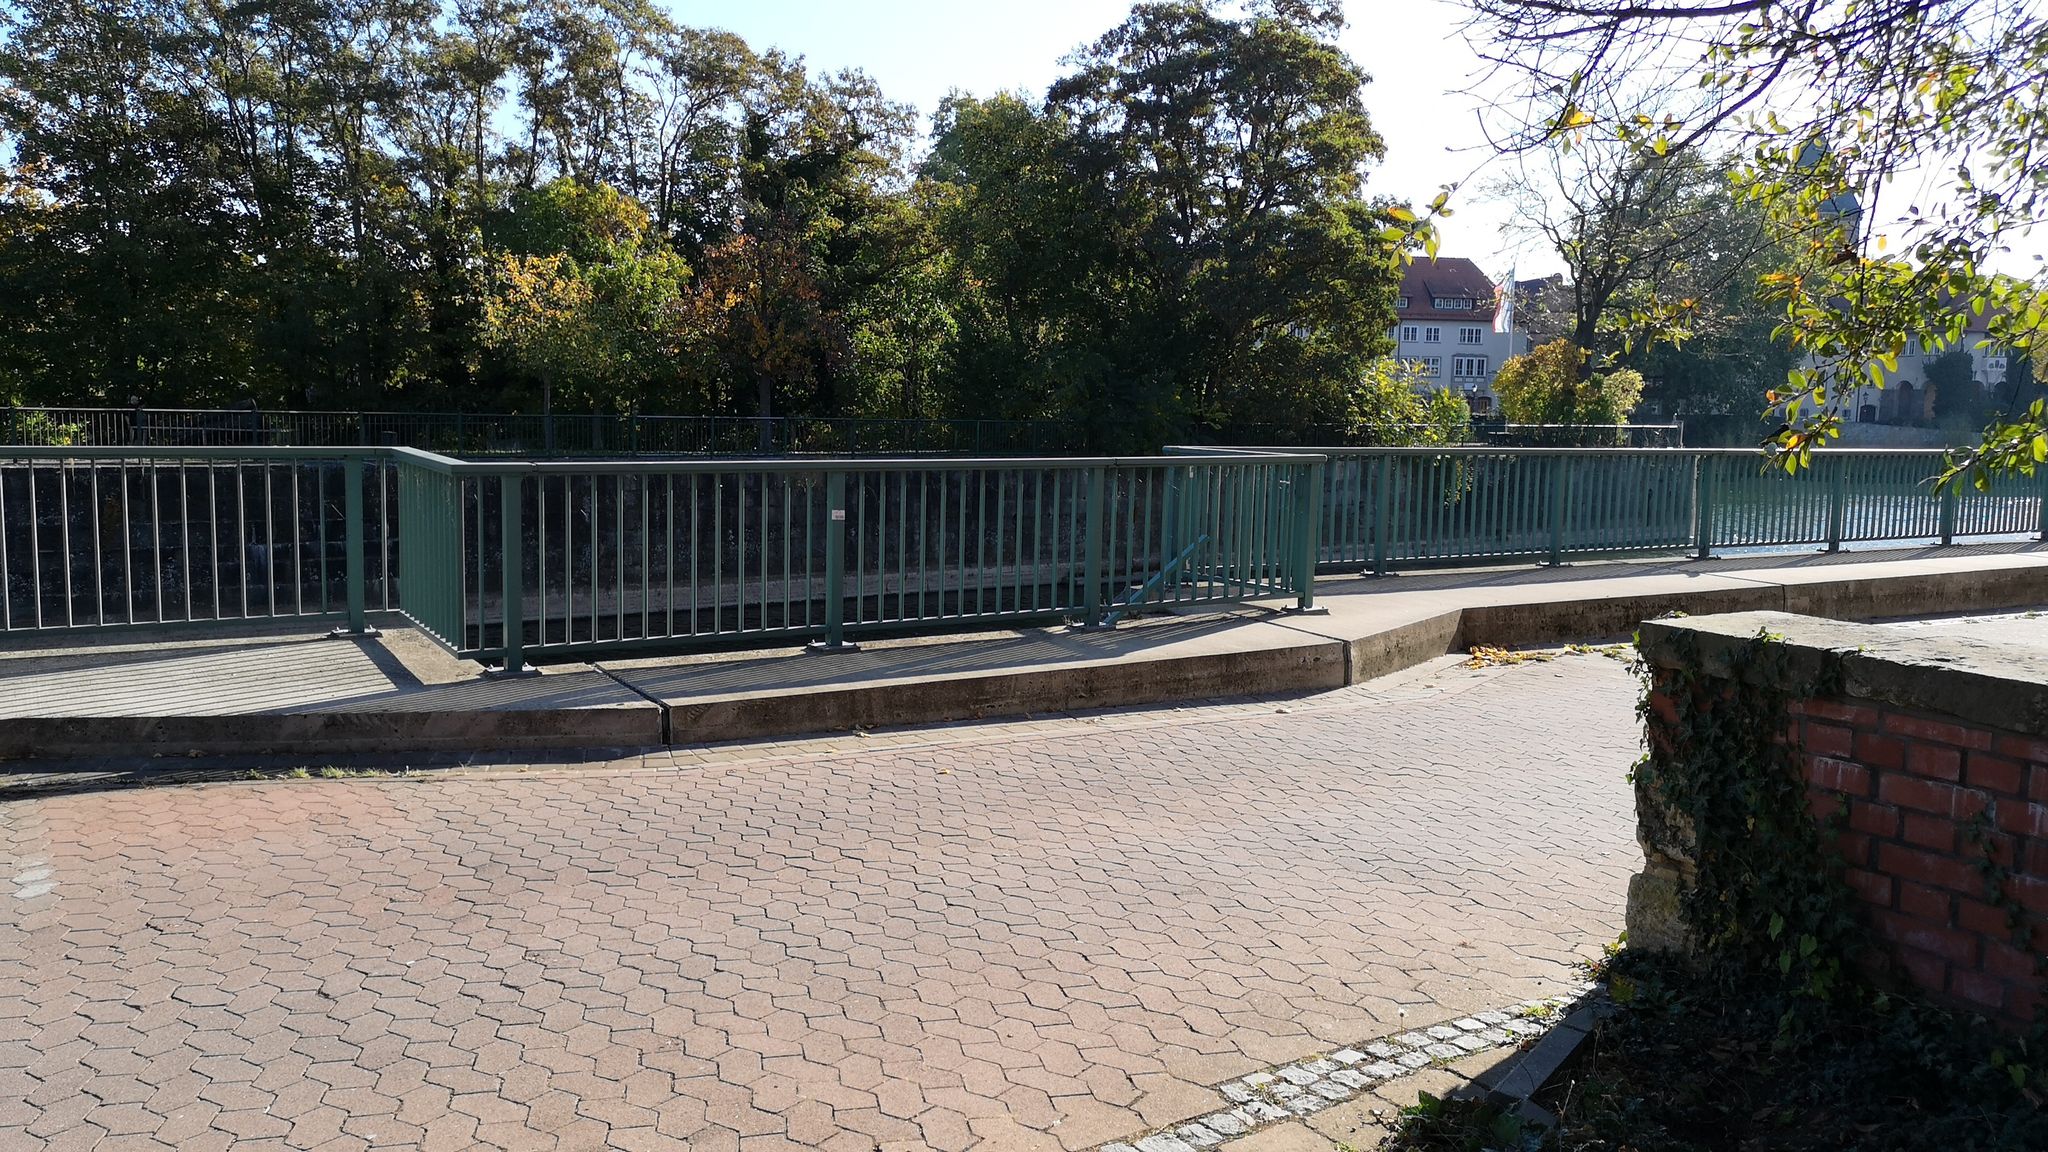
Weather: clear
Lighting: day
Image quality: good
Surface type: walking surface
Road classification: footway, steps, service
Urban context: dense urban cluster
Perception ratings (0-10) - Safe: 1.56, Lively: 2.05, Beautiful: 6.94, Boring: 4.32, Depressing: 3.17, Wealthy: 2.12